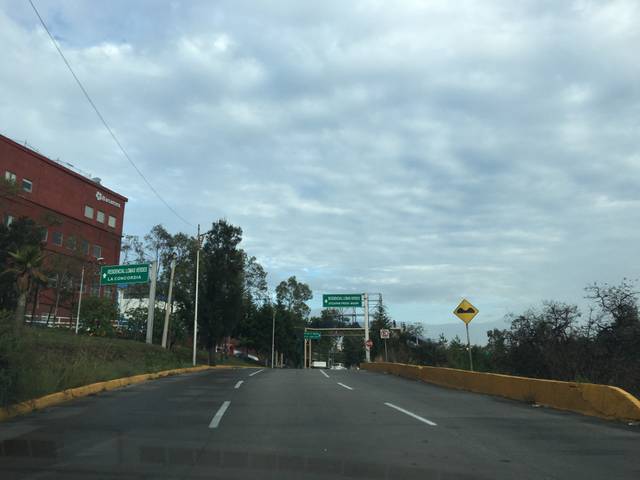
Region: Mexico
Coordinates: 19.516, -99.266